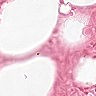
Metastatic tissue present: no